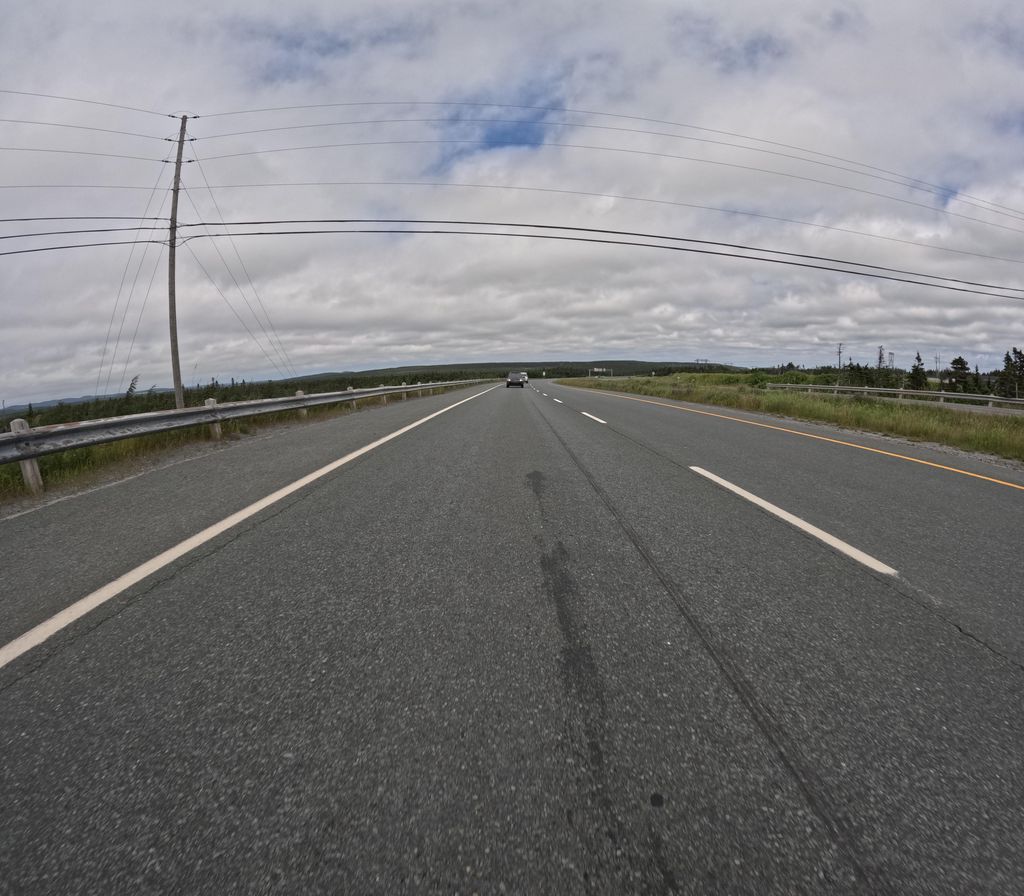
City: st_johns